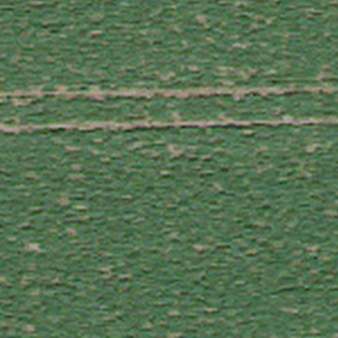
Label: other